Question: I have a concurrenthashmap called users. I have user objects in it with some integer keys that is not id. I want to find the user with a given id. Therefore, I check all elements of hashmap and return the user object if it is present. Here is my code :
'''
for(User u : users.values()) {
logger.error("u.getId() : " + u.getId());
logger.error("id : " + id );
if( u.getId() == id ) {
logger.error("match");
return u;
}
}
logger.error("Not found: id:" + id);
for(User u : users.values()) {
logger.error(u.getPos() + ". user: " + u.getId());
}
'''
However even tough my u.getId() and id are the same I cannot see "match" at my logs.
213 matches but It can not enter the following if statement.
here are my logs:

What do you think about it?
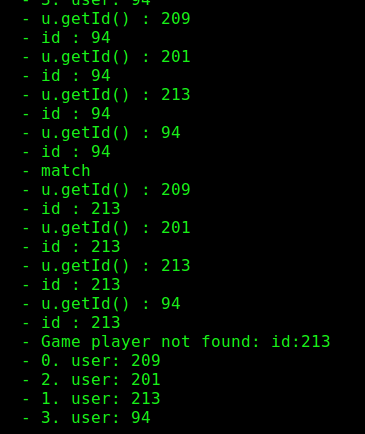
Answer: What type returned from User.getId() method and what type of id variable? If it is not a primitive type, you need to use equals() instead of ==.
By the way, a good static code analyzer like <URL> can find such kind of errors.